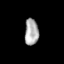
Tissue: skin
Cell type: Fibroblasts
Senescence score: 0.6982
Nuclear area (px): 359
Mean DAPI intensity: 172.752